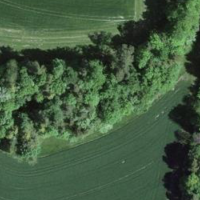
EUNIS habitat code: 52
Species observed at this site:
Phylloscopus collybita
Turdus philomelos
Lophophanes cristatus
Pyrrhula pyrrhula
Dendrocopos major
Garrulus glandarius
Turdus viscivorus
Aegithalos caudatus
Accipiter nisus
Columba palumbus